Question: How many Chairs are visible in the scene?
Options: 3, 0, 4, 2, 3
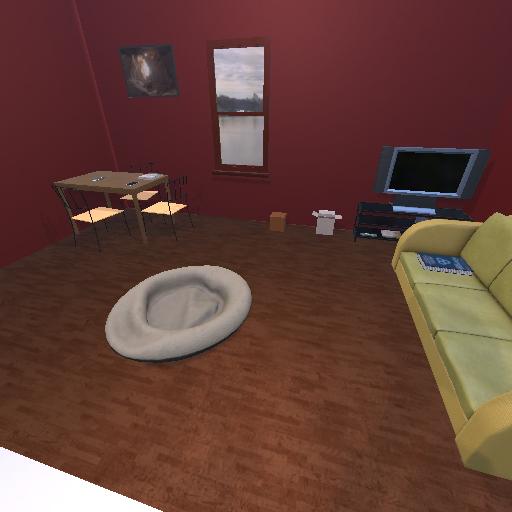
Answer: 3